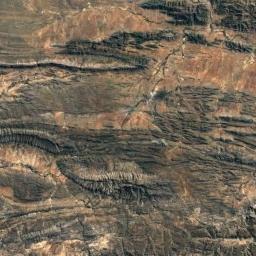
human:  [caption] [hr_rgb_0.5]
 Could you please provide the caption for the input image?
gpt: There are many terraces on this mountain, And a white path crosses through the mountains .

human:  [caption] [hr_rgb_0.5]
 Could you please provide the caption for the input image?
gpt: There is not the even mountain .

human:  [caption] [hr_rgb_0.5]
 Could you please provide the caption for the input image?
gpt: The mountain is consist of half of black soil and half of yellow soil .

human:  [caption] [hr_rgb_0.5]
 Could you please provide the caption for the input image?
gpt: The mountain has a rugged surface and its rocks are dark gray .

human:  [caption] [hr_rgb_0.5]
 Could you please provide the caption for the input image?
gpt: There are some rifts on the brown mountain .